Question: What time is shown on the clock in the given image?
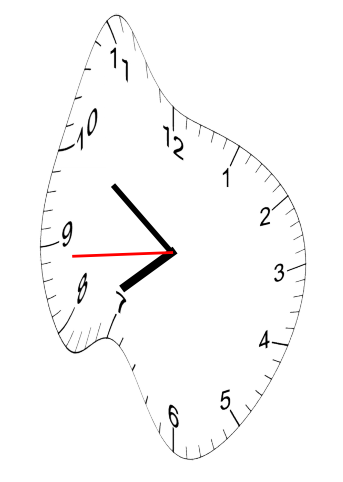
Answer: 07:50:44